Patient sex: M
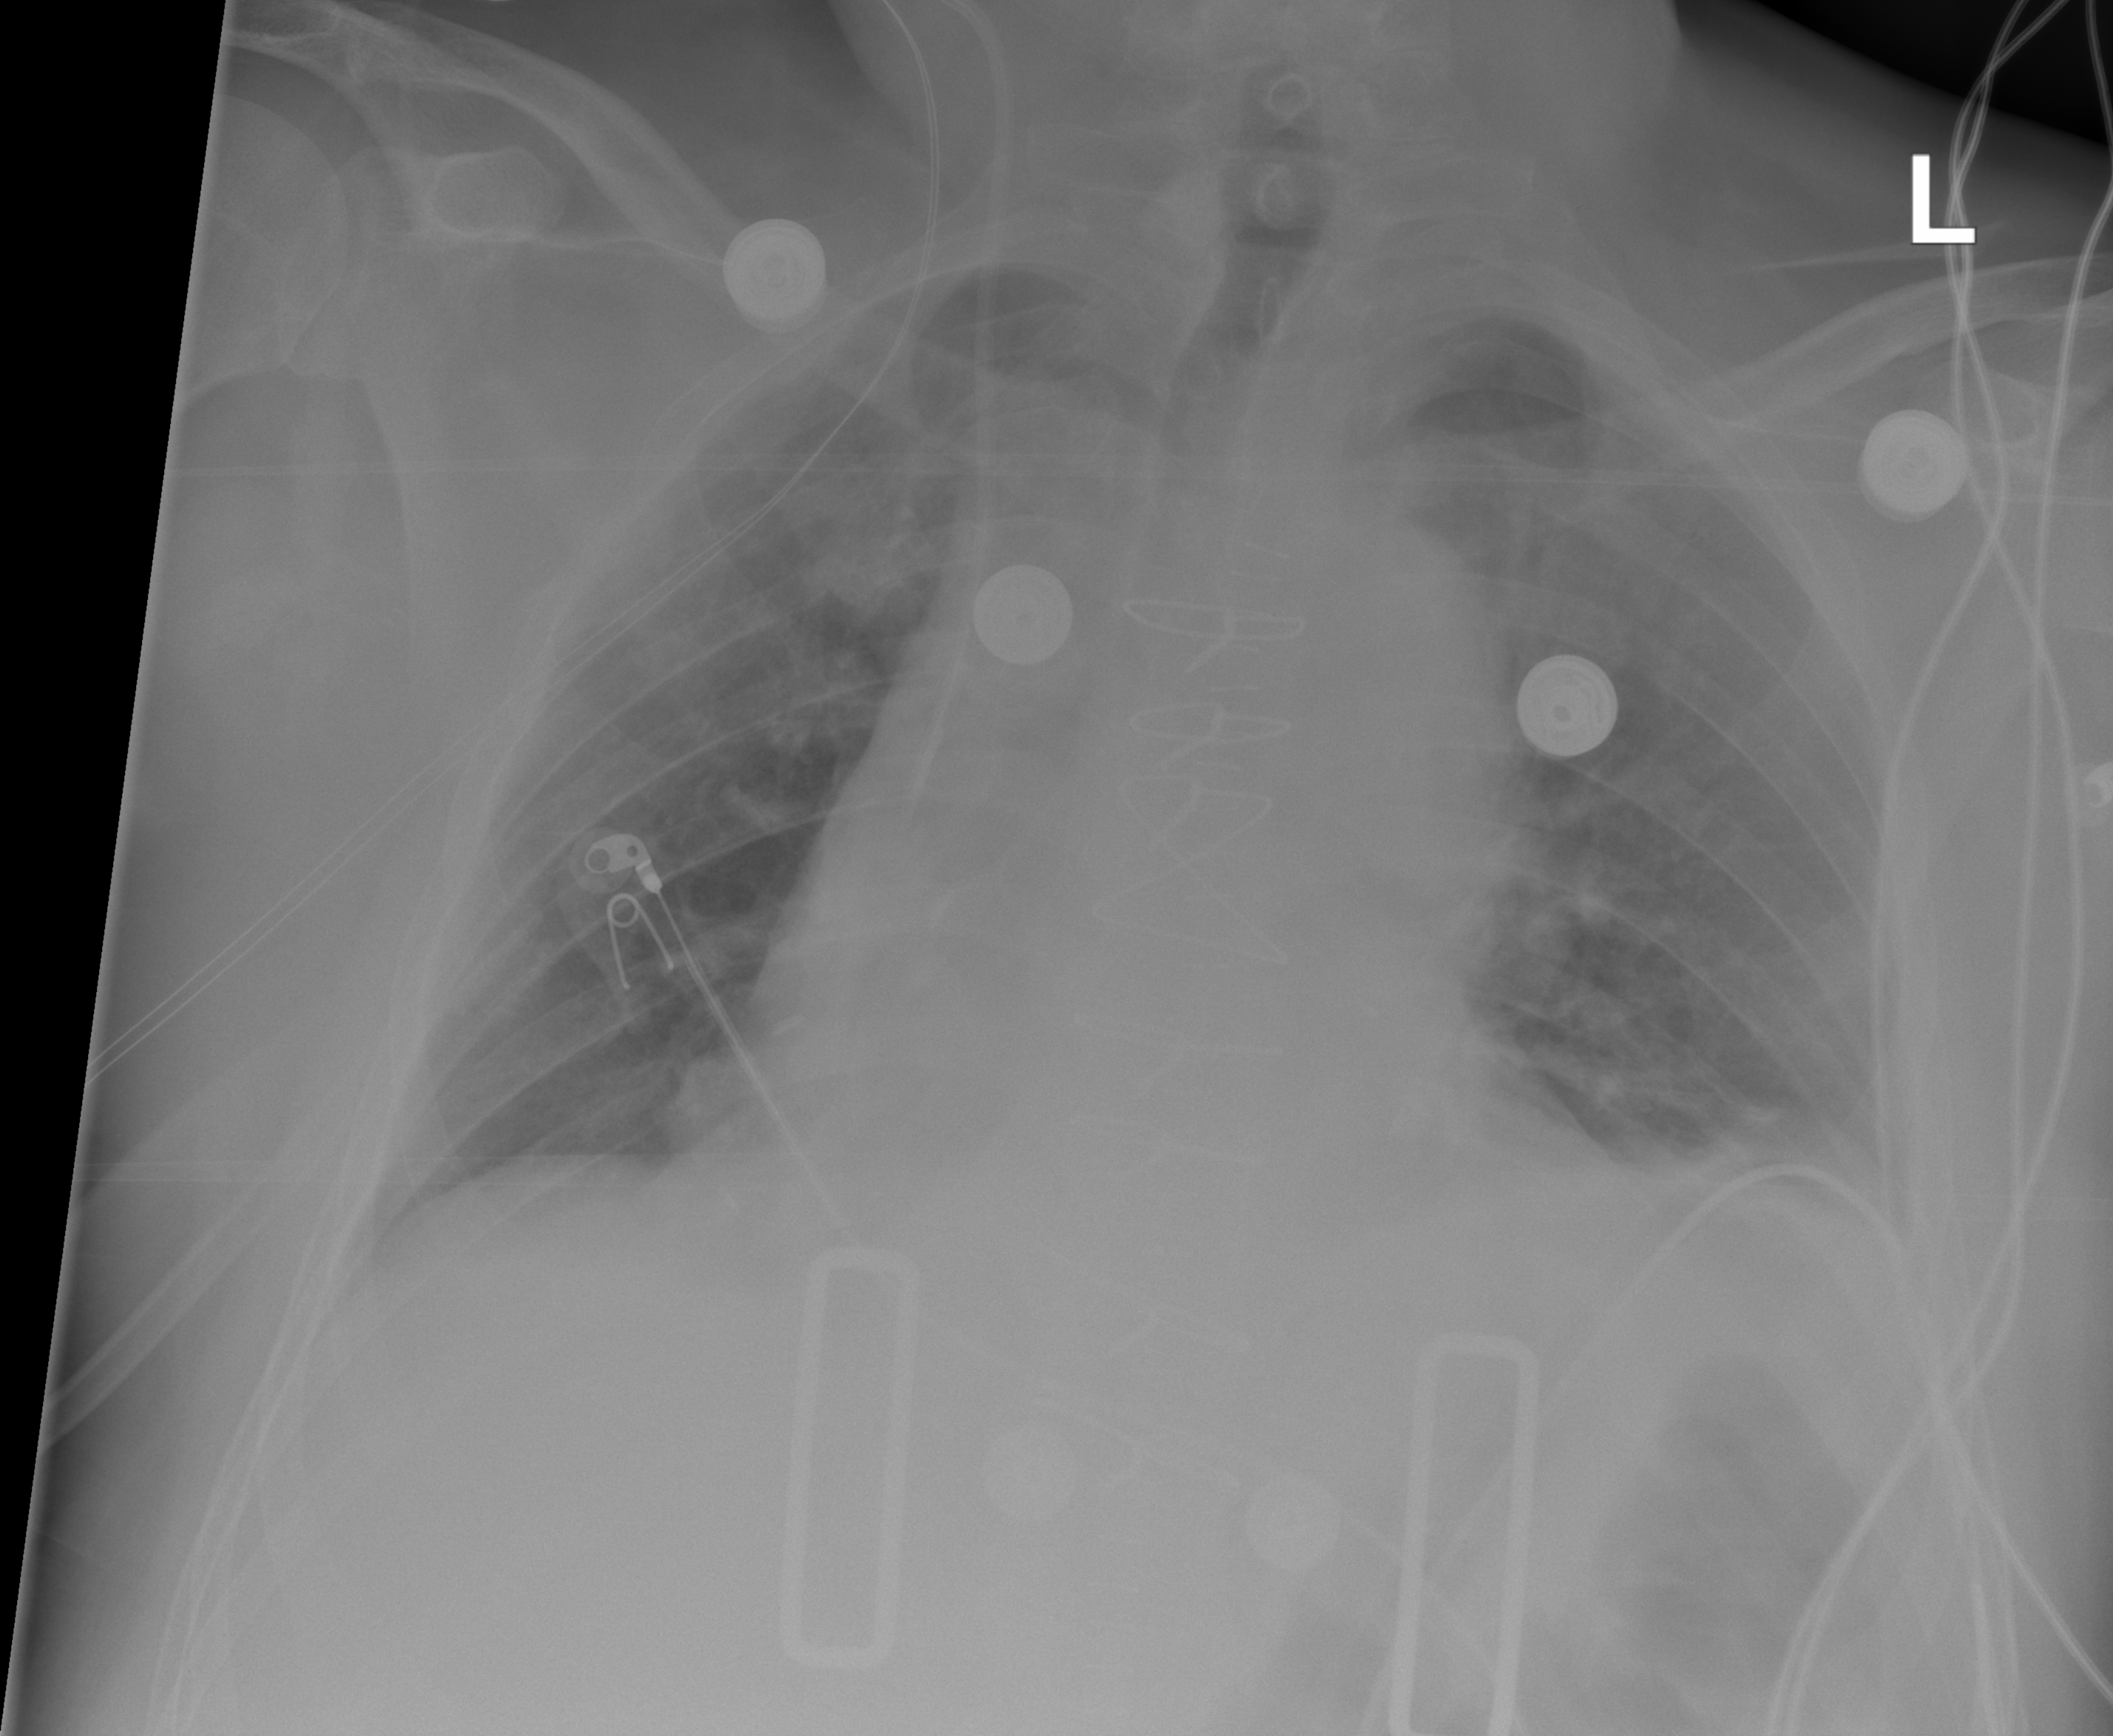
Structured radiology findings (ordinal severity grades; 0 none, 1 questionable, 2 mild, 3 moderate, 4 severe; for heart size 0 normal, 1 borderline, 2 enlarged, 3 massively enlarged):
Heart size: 1
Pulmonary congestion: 0
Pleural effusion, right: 0
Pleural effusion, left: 0
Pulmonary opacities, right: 0
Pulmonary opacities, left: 0
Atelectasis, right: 0
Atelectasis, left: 2